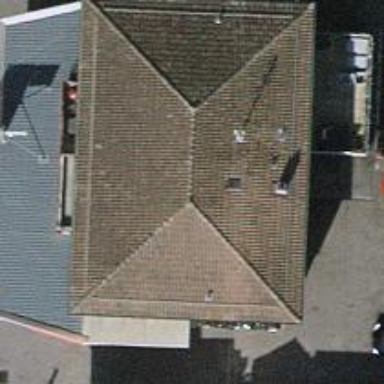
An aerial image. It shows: Car repair shop.